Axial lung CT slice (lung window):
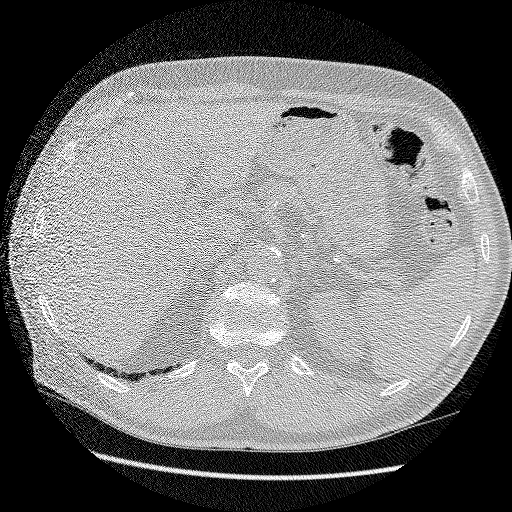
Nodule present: no